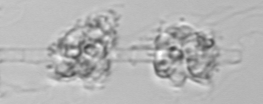
Label: Leptocylindrus_mediterraneus